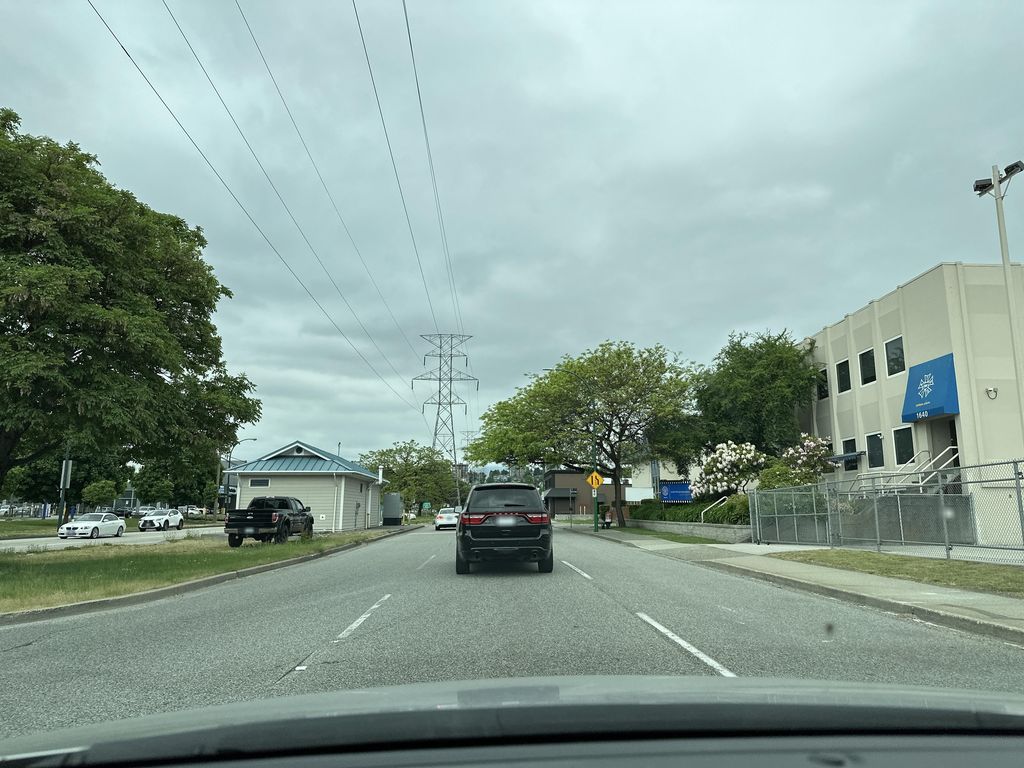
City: vancouver